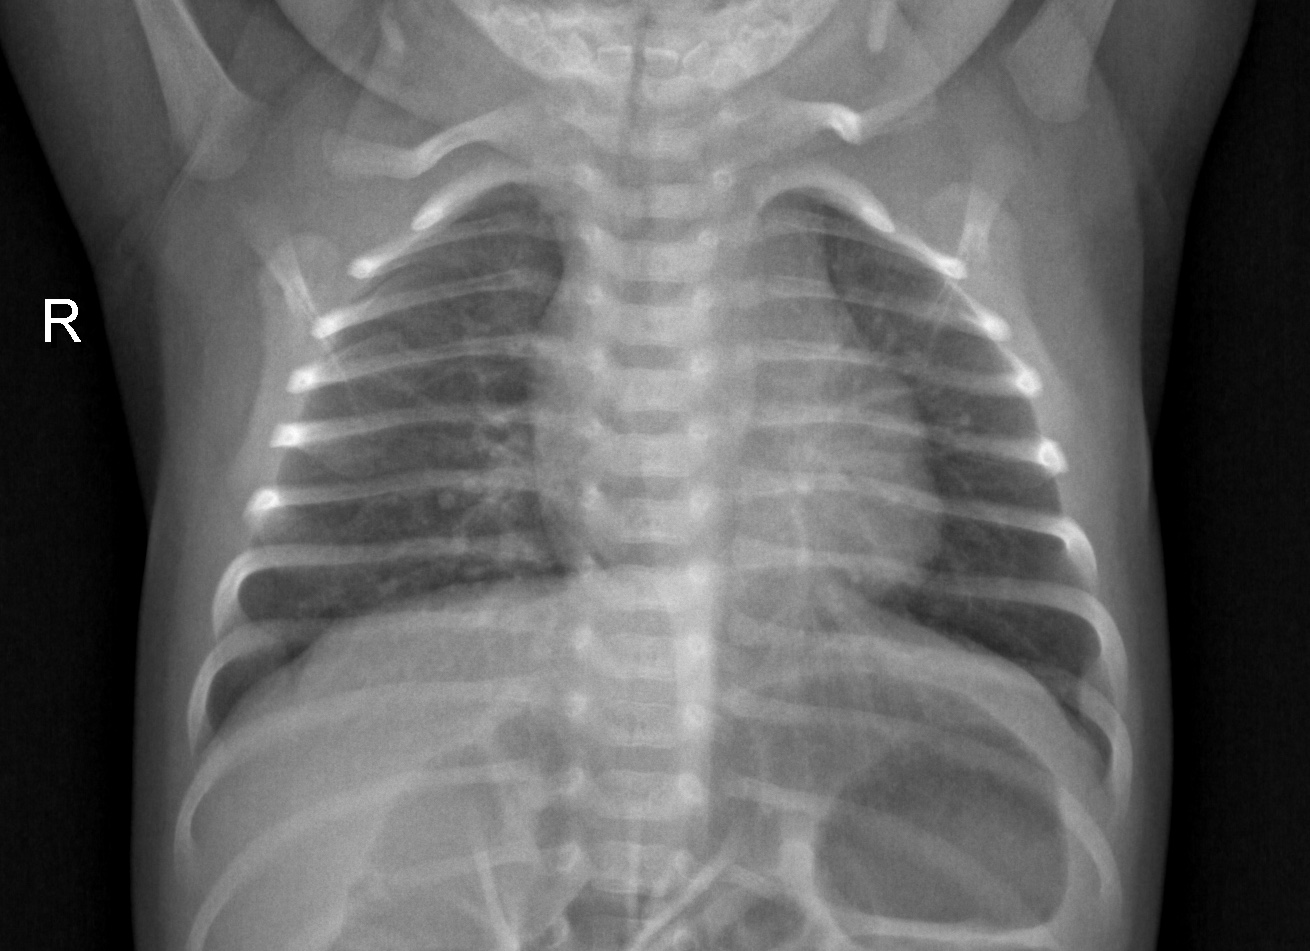
Diagnosis: NORMAL